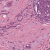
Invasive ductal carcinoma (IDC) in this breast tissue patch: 1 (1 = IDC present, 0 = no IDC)